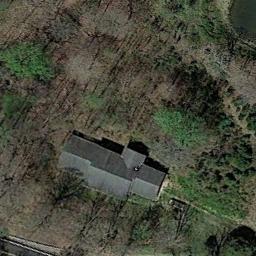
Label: sparse_residential